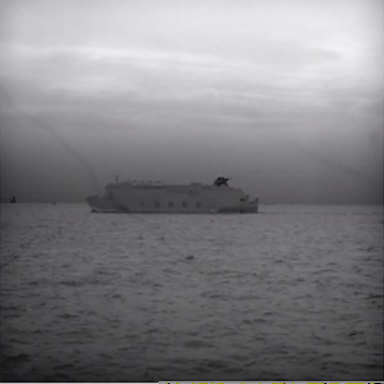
There is a container_ship in the infrared image.